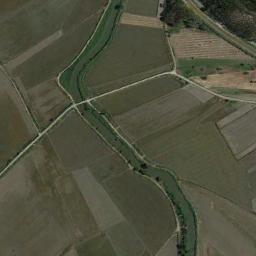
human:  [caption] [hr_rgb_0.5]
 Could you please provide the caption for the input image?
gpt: There are many neat places beside the river .

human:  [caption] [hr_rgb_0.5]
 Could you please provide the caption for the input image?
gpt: The dark green river goes through the farmland and an overpass is over the river .

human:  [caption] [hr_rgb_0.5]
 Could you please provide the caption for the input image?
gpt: The river goes through farmland and trees .

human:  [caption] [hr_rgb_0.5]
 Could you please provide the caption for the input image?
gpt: A curved, Approximately S-shaped, Light green river with green and tan mixed fields on both sides of the bank .

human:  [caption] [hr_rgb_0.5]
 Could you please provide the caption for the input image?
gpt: There are many brown farmlands near the river .